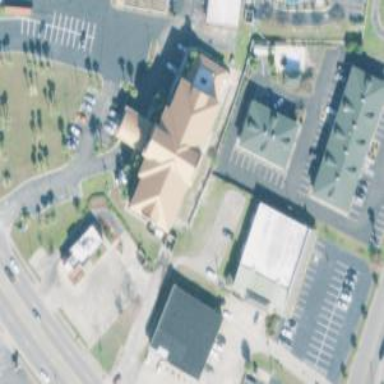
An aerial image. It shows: Hotel building.